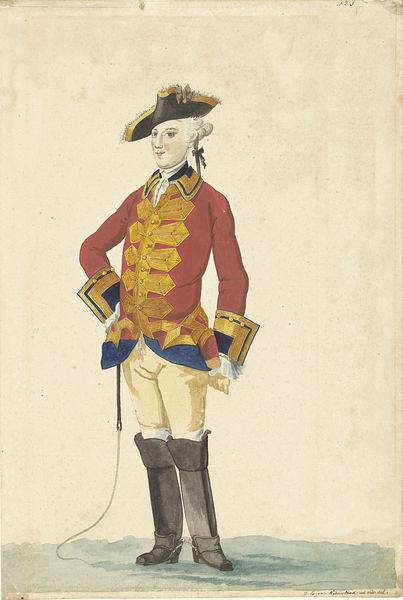
Titel: Een voorrijder
Künstler: Isaac Lodewijk la Fargue van Nieuwland
Standort: Amsterdam
Institution: Rijksmuseum
Schlagwörter: hat, napoleon, red, soldier, white, black, collar, gold, hair, nose, portrait, man, eyes, ribbon, uniform, mouth, buttons, boots, french, jacket, british, sailor, person, clothes, watercolor, watercolour, crop, ears, shoes, english, horse, riding, colour, gentleman, whip, standing, lord, bow, sleeves, wig, rider, red jacket, tricorner, stanging, gold braid, tgeneral